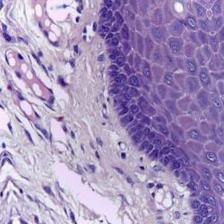
Diagnosis: Normal